Field crop: maize
Growth stage: 2
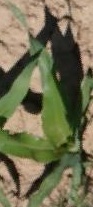
Species: maize